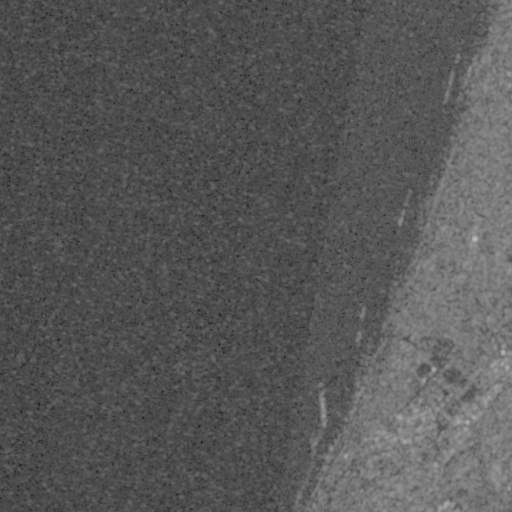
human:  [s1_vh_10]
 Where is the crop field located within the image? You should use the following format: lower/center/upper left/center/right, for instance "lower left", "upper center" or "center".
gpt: The crop field is located in the lower right of the image.
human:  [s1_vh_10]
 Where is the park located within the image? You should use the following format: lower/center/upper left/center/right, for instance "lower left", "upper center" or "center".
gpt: The park is located in the lower right of the image.
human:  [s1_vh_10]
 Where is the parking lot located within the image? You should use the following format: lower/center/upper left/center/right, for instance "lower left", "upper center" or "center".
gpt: The parking lot is located in the lower right of the image.
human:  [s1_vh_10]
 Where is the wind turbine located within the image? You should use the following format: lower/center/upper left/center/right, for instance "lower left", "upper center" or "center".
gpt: The wind turbine is located in the upper right of the image.
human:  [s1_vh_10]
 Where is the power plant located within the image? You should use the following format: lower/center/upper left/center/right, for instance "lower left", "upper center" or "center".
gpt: There is no power plant in the image.

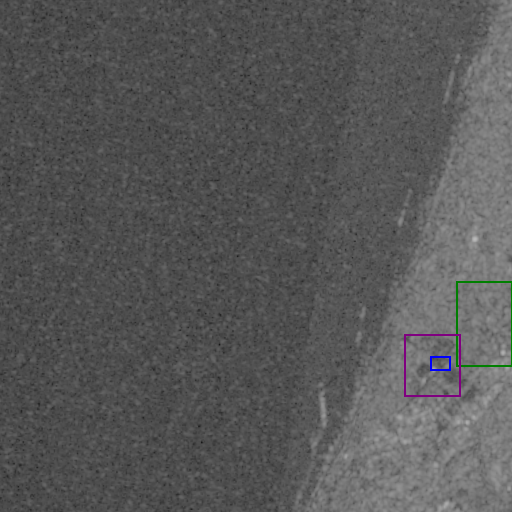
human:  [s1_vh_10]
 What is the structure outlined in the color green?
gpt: The structure outlined in green is a crop field.
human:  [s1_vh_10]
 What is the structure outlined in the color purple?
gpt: The structure outlined in purple is a park.
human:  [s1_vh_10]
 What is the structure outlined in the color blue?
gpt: The structure outlined in blue is a parking lot.
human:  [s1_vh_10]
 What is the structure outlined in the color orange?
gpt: There is no orange outline.